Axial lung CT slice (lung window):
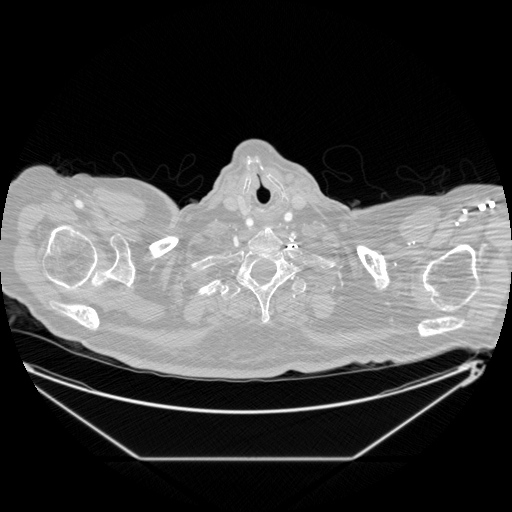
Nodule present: no